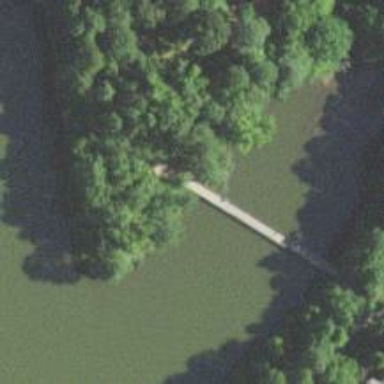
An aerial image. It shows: Bridge for cycleway.